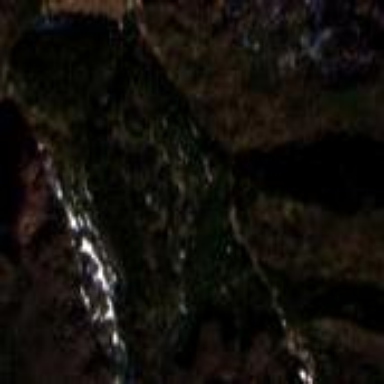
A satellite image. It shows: Coniferous forest area.